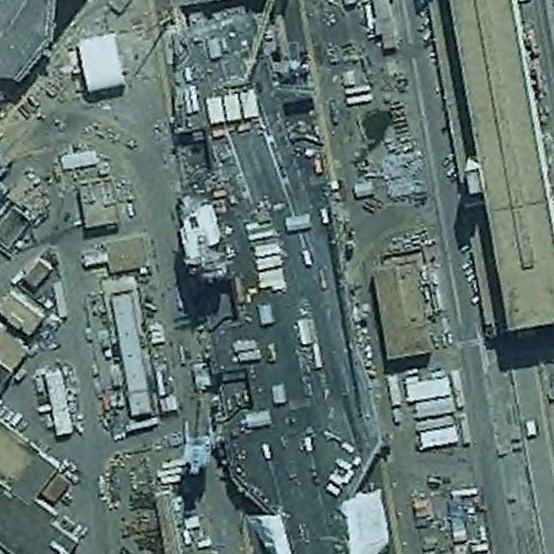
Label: aircraft_carrier